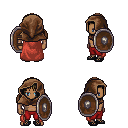
a pixel art fantasy rpg character, male body template, human, dark skin, maroon cape, red pants, blonde twin-tailed hairstyle, cloth hood, ghillies, shield, four views (front, back, left, right), 2x2 character sprite sheet, small pixel art, hard edges, no anti-aliasing